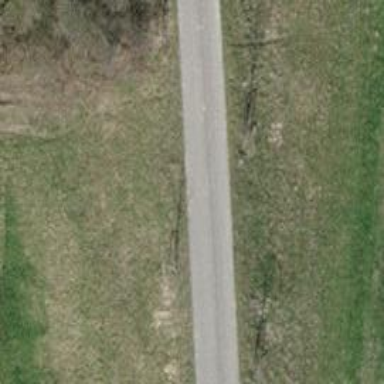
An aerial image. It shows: Embankment along unclassified road.